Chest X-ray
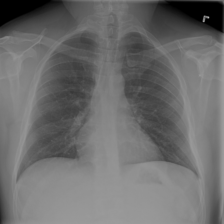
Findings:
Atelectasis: negative
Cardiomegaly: negative
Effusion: negative
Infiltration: negative
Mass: negative
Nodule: negative
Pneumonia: negative
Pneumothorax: negative
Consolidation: negative
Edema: negative
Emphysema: negative
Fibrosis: negative
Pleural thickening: negative
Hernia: negative